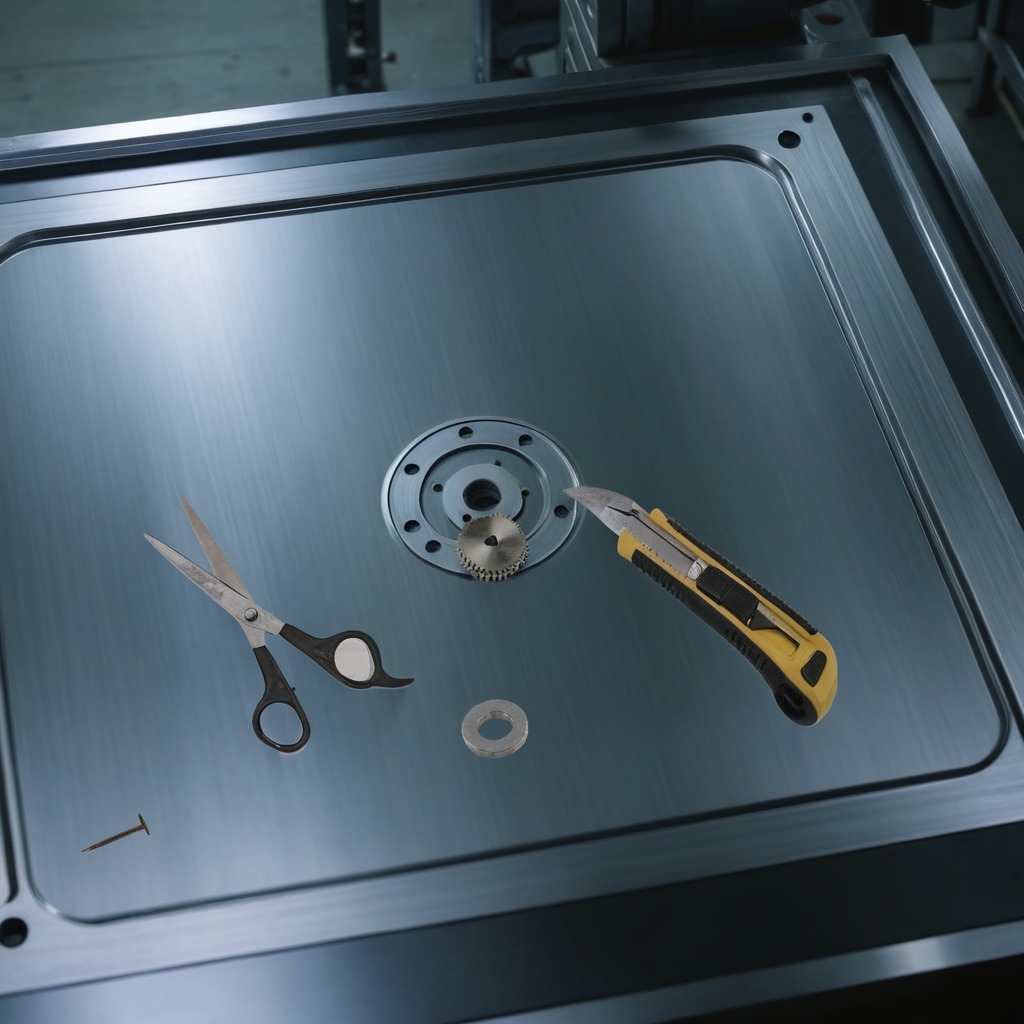
A steel gear with teeth, a utility knife, a flat metal washer, an iron nail, and a pair of scissors are lying on a metal table in a machine shop under fluorescent lights.